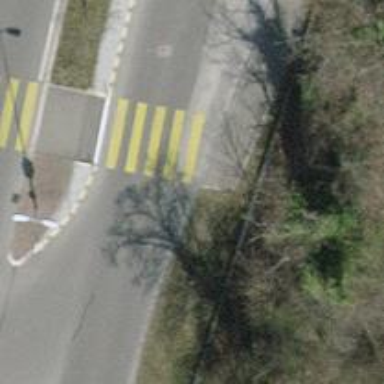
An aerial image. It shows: Crossing road.